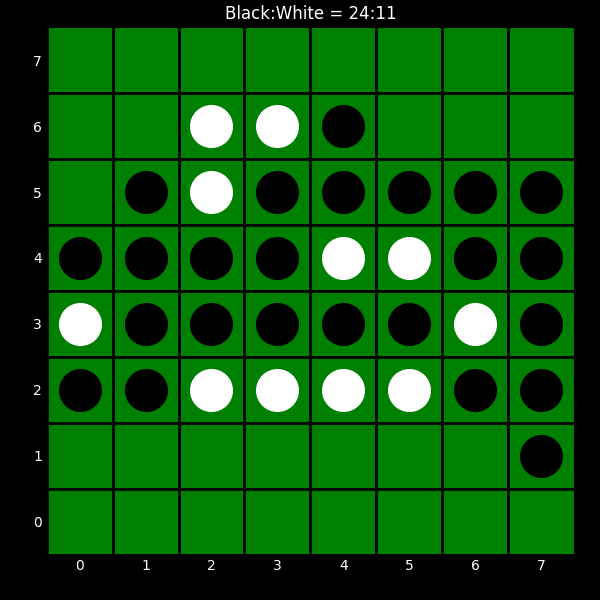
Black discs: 24
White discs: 11